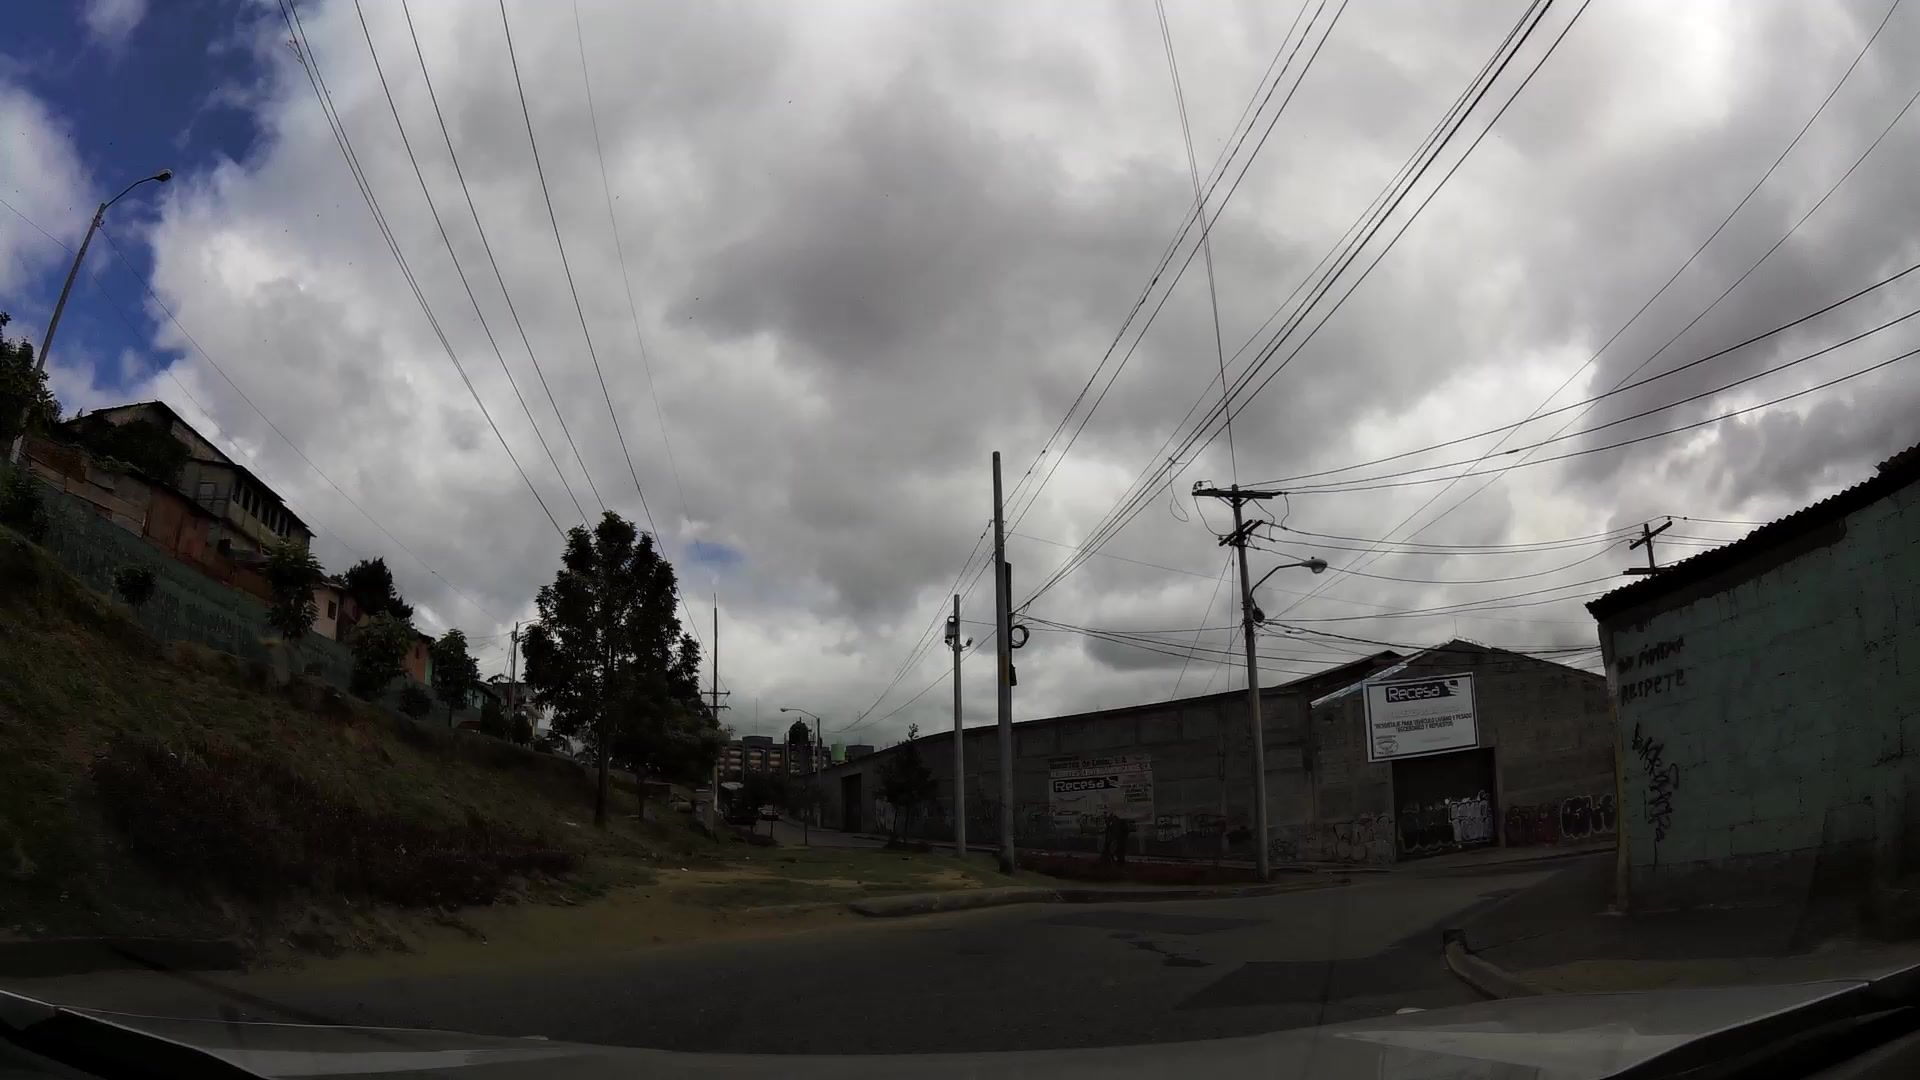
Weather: cloudy
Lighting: day
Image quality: slightly poor
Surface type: driving surface
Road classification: tertiary, primary
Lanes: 2
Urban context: urban centre
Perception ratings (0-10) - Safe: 0.57, Lively: 2.97, Beautiful: 4.25, Boring: 4.55, Depressing: 6.38, Wealthy: 0.49